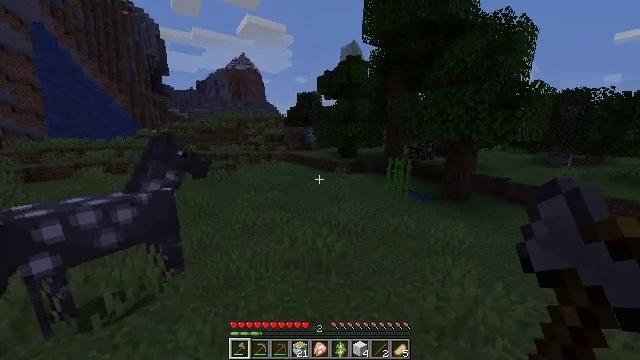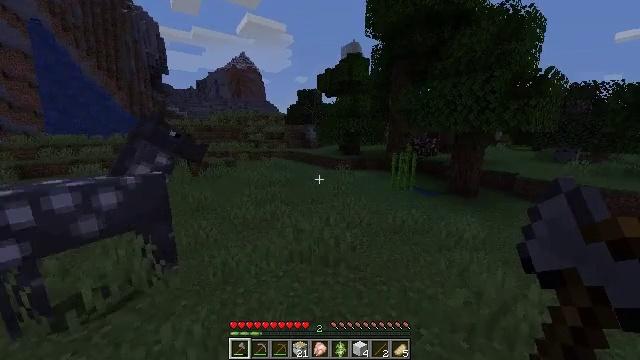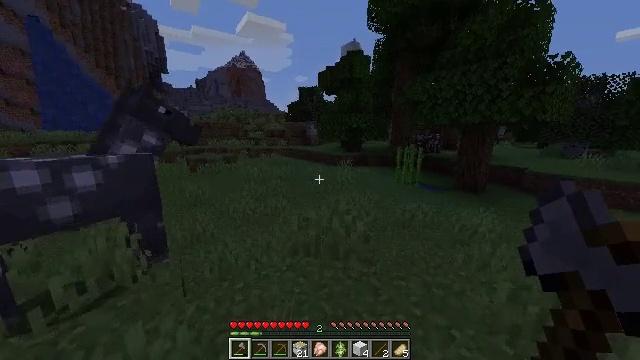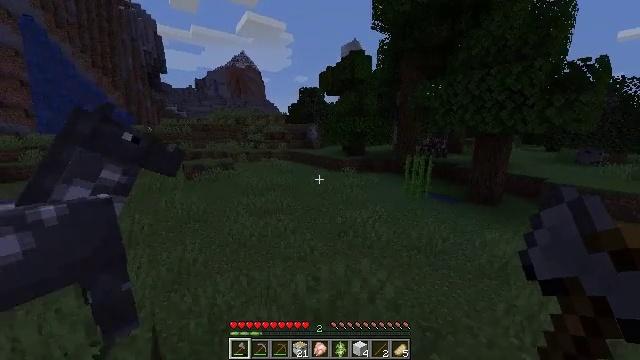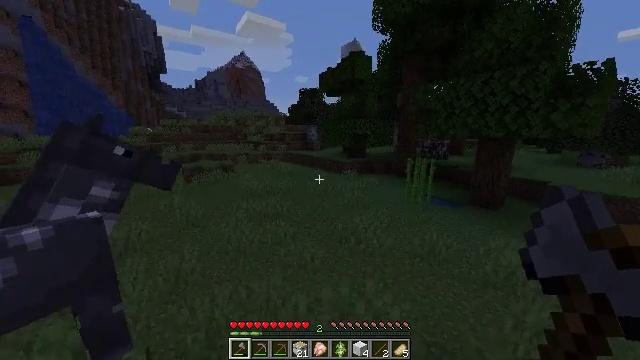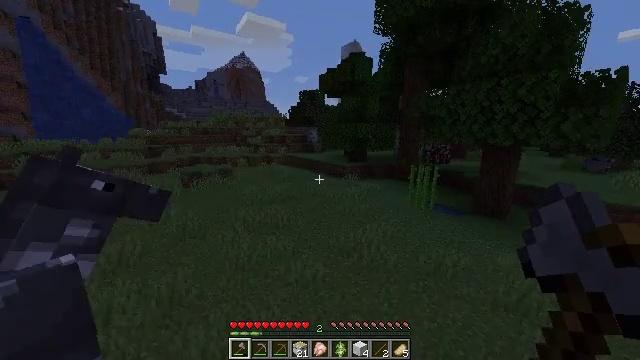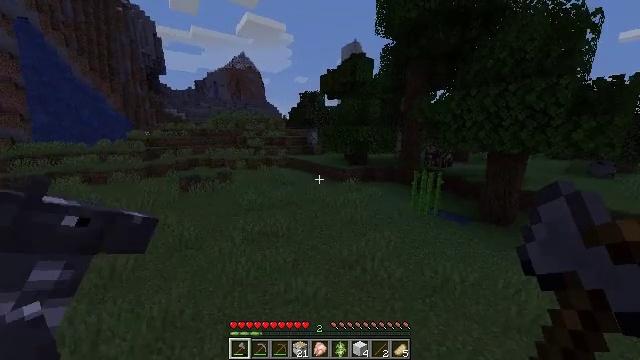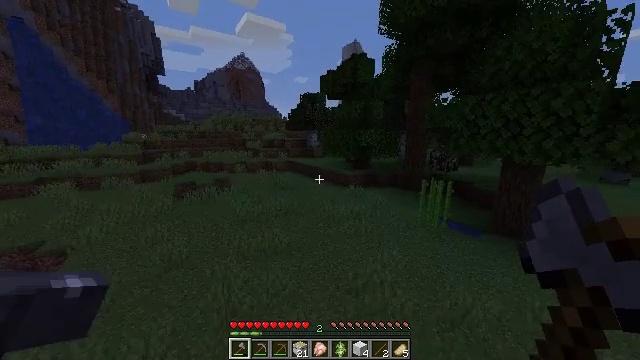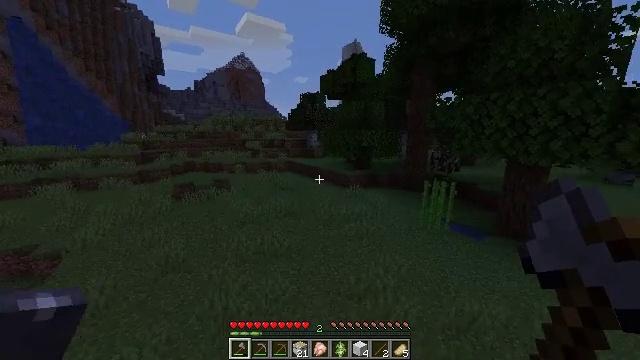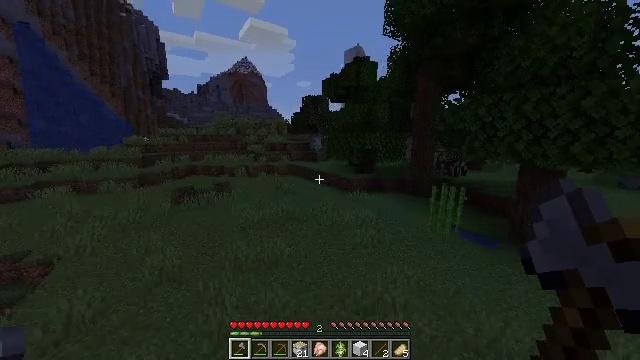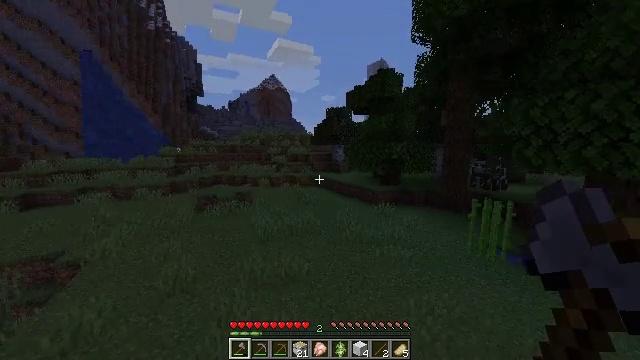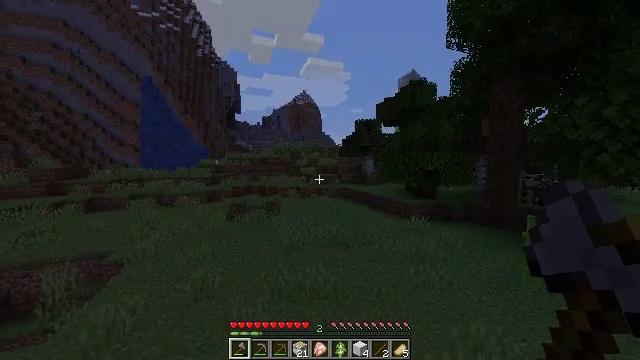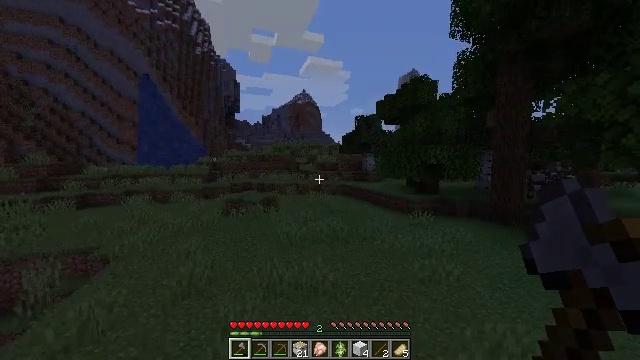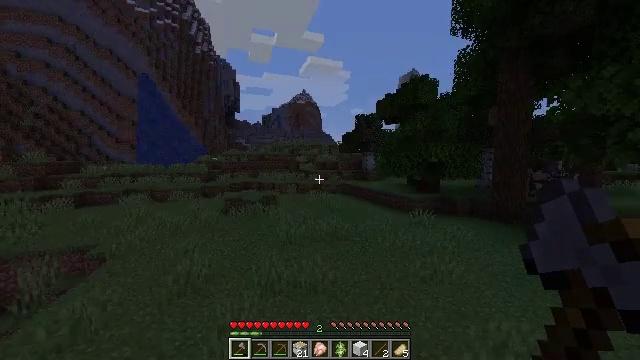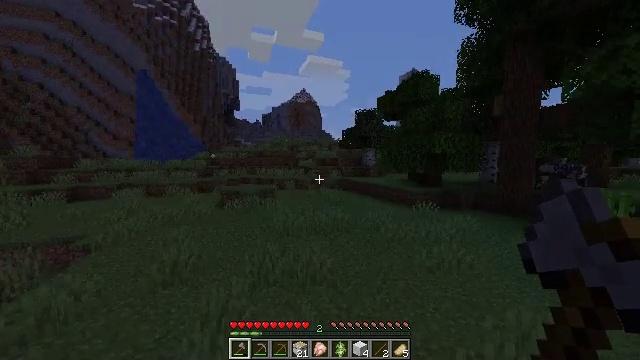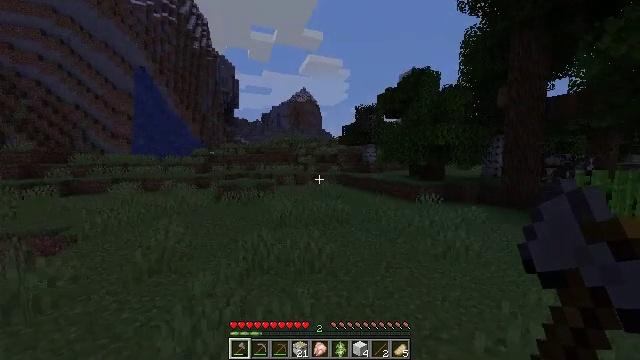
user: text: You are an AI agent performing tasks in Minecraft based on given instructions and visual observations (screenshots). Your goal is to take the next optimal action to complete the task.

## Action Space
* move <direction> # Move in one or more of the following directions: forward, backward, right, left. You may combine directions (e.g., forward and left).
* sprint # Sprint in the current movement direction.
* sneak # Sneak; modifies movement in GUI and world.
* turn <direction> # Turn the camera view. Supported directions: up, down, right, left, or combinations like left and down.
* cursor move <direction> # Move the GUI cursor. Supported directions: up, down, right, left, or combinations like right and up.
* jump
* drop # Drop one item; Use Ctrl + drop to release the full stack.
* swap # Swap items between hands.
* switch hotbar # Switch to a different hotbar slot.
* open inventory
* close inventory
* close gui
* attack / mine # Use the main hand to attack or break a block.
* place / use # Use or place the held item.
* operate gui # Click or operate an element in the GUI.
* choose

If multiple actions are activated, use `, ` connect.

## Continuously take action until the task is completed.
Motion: motion action
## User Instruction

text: Hunt animals.
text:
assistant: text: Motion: move forward, sprint, jump
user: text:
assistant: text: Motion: move forward, sprint, jump
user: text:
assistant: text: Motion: move forward, sprint, jump
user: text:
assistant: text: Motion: move forward, sprint, jump
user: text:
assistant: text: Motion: move forward, sprint, jump
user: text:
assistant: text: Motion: move forward, sprint, jump
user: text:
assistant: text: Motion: move forward, sprint, jump
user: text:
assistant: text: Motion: move forward, sprint, jump
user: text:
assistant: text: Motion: move forward, sprint, jump
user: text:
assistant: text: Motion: move forward, sprint, turn left and up, jump
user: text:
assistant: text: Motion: move forward, sprint, turn left and up, jump
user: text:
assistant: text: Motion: move forward, sprint, jump
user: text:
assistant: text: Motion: move forward, sprint, jump
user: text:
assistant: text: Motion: move forward, sprint, jump
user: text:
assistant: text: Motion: move forward, sprint, jump
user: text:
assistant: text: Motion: move forward, sprint, jump
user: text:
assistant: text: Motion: move forward, sprint, jump
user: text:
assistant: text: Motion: move forward, sprint, jump
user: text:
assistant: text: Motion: move forward, sprint, turn right, jump
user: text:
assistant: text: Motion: move forward, sprint, turn right, jump
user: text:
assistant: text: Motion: move forward, sprint, turn right, jump
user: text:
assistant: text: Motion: move forward, sprint, turn right and down, jump
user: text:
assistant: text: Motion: move forward, sprint, turn right and down, jump
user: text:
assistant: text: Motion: move forward, sprint, turn right, jump
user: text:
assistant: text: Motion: move forward, sprint, jump
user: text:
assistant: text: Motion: move forward, sprint, jump
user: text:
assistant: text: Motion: move forward, sprint, turn right, jump
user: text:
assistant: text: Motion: move forward, sprint, turn right and down, jump
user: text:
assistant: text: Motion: move forward, sprint, turn right and down, jump
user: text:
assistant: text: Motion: move forward, sprint, turn right, jump